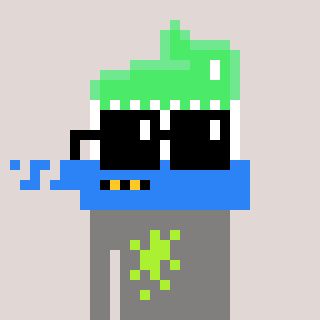
a pixel art character with square black sunglasses, a toothbrush-shaped head and a bluegrey-colored body on a warm background